Question: Hi I'm trying to create a bottom nav bar for my application similiar to the iphone zappos app:
I currently have a linear layout within my relative layout. The code is here:
'''
<LinearLayout
android:layout_alignParentBottom="true"
android:layout_width="wrap_content"
android:layout_height="60dip"
android:orientation="horizontal">
<Button
android:layout_height="fill_parent"
android:id="@+id/navhomebtn"
android:text="Home"
android:layout_width="wrap_content" />
<Button
android:layout_height="fill_parent"
android:id="@+id/navsearchbtn"
android:text="Search"
android:layout_width="wrap_content" />
<Button
android:layout_height="fill_parent"
android:id="@+id/navfavbtn"
android:text="Favorites"
android:layout_width="wrap_content" />
<Button
android:layout_height="fill_parent"
android:id="@+id/navloanbtn"
android:text="Loans"
android:layout_width="wrap_content" />
</LinearLayout>
'''
When I change the buttons to fill parent they just overlap each other and don't respect the others size. I was hoping to get them to fill the space so different size phones will all have a similar UI experience. Otherwise I would have to set them as fixed width and have it centered with a background that blends (which I don't want to do).
Please help!
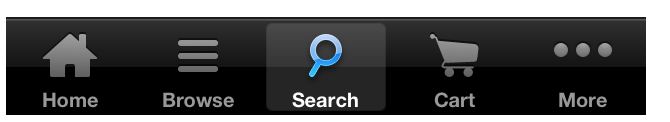
Answer: Use layout_weight of 1 in your LinearLayout and use 0dp for layout_width and 0.25 for layout_weight in your buttons.